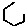
Label: hexagon